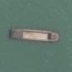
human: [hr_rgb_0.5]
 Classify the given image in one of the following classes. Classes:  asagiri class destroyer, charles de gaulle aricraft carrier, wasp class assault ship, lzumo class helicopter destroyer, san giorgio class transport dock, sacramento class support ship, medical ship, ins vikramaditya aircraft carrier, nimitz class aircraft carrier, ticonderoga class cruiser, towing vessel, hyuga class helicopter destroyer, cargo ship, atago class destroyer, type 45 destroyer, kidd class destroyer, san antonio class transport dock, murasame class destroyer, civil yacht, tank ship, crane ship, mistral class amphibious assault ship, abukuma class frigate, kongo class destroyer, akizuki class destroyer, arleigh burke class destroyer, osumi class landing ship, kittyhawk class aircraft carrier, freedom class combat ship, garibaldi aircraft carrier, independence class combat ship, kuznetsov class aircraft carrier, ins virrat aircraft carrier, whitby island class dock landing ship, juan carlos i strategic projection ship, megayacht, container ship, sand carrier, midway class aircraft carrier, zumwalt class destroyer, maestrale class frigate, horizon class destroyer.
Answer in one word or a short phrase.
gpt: Sand carrier